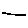
Label: line